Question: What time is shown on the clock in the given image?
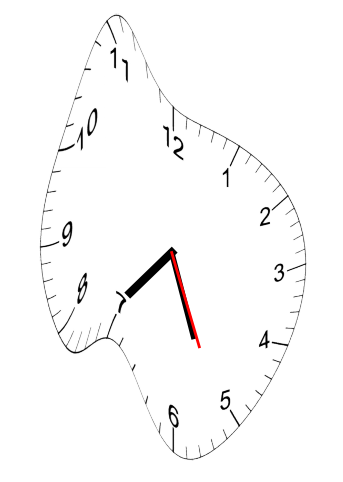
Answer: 07:26:26